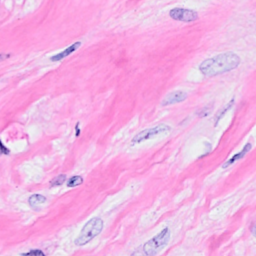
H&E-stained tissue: Breast